Question: How can i create a UIView which is sticky to the navigationBar like this image. On this image even though you scroll it will still be there:

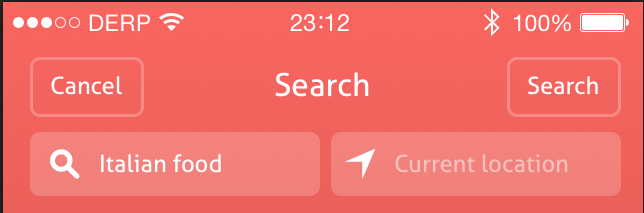
Answer: You Can Try This
'''
[self.navigationItem setTitle:@"Vijay"];
UIImage *image = [UIImage imageNamed:@"tabarrrr"];
[self.navigationController.navigationBar setBackgroundImage:image forBarPosition:UIBarPositionAny barMetrics:UIBarMetricsDefault];
[self.navigationController.navigationBar setShadowImage:image];
[self.navigationController.navigationBar setShadowImage:[UIImage new]];
[self.navigationController setNavigationBarHidden:FALSE];
[self.navigationController.navigationBar setTintColor:[UIColor whiteColor]];
//
// UIBarButtonItem *RigthButtonClicek=[[UIBarButtonItem alloc]initWithImage:[UIImage imageNamed:@"search.png"] style:UIBarButtonItemStylePlain target:self action:@selector(RigthButtonClicek:)];
UIButton *button1=[UIButton buttonWithType:UIButtonTypeCustom];
[button1 setFrame:CGRectMake(10.0, 2.0, 40, 20.0)];
[button1 addTarget:self action:@selector(RigthButtonClicek:) forControlEvents:UIControlEventTouchUpInside];
[button1 setImage:[UIImage imageNamed:@"cancelbtn.png"] forState:UIControlStateNormal];
UIBarButtonItem *button = [[UIBarButtonItem alloc]initWithCustomView:button1];
self.navigationItem.leftBarButtonItem = button;
UIButton *button2=[UIButton buttonWithType:UIButtonTypeCustom];
[button2 setFrame:CGRectMake(10.0, 2.0, 40, 20.0)];
[button2 addTarget:self action:@selector(RigthButtonClicek:) forControlEvents:UIControlEventTouchUpInside];
[button2 setImage:[UIImage imageNamed:@"search.png"] forState:UIControlStateNormal];
UIBarButtonItem *button3 = [[UIBarButtonItem alloc]initWithCustomView:button2];
self.navigationItem.rightBarButtonItem = button3;
'''